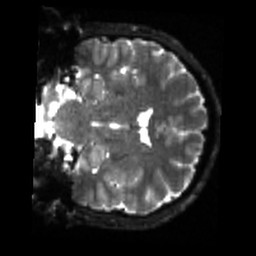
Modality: sbref
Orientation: coronal
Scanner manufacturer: siemens
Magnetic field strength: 3 T
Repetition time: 4 s
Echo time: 0.0594 s